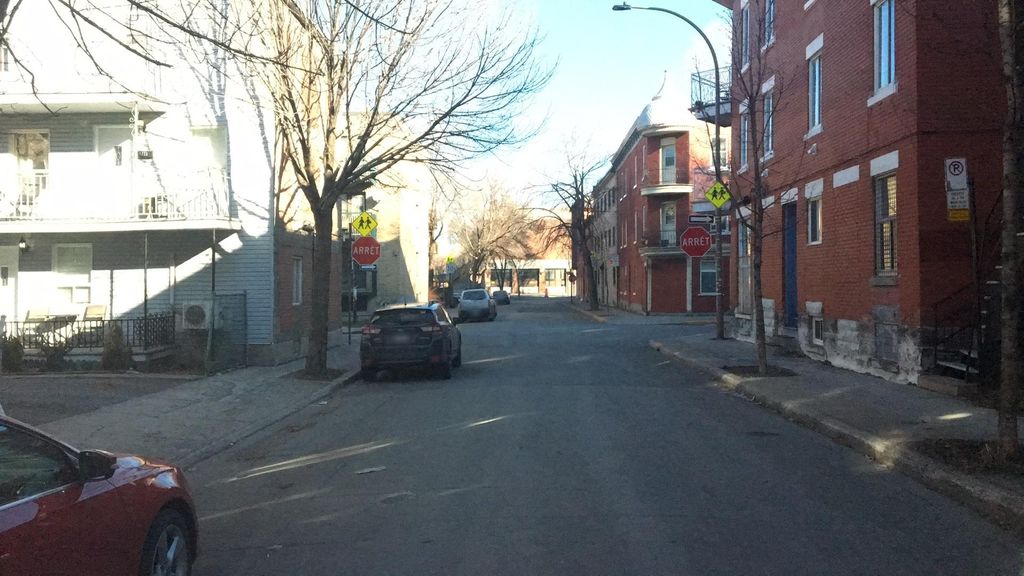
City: montreal